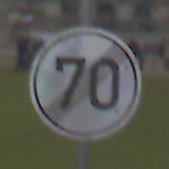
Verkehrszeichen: EndeGeschwindigkeit70
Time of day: Midday
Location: Outdoor (Suburban)
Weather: Overcast
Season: NotSpecified
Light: Natural